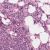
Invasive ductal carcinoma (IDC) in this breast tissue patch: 1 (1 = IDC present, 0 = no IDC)